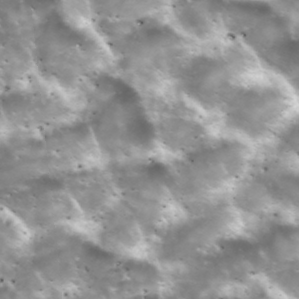
Label: non_frost